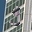
Label: 9